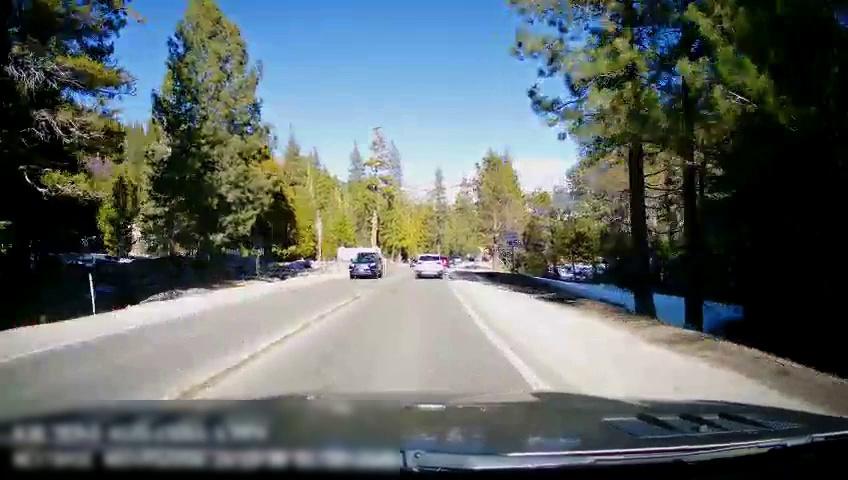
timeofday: Day
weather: Sunny
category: Drivable Space
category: Vehicles | SUV
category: Vehicles | SUV
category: Vehicles | SUV
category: Lanes | Opposite Lane
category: Lanes | Opposite Lane
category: Lanes | Current Lane
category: Lanes | Current Lane